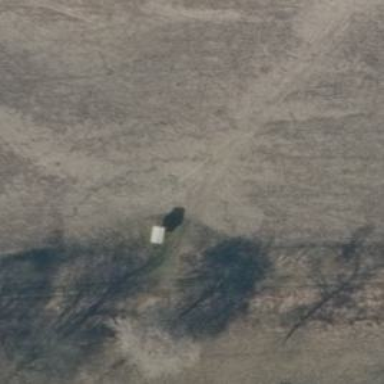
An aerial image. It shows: Hunting stand.